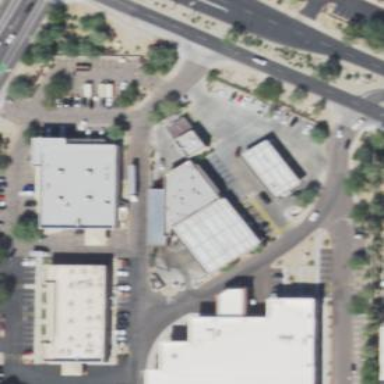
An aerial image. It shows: Retail building.